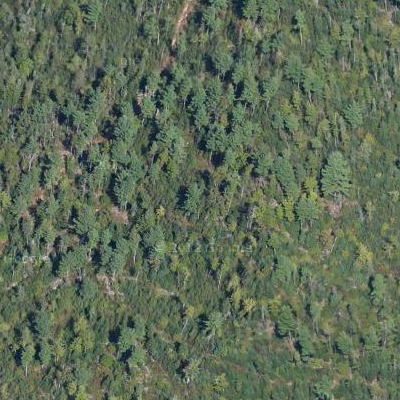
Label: Forest